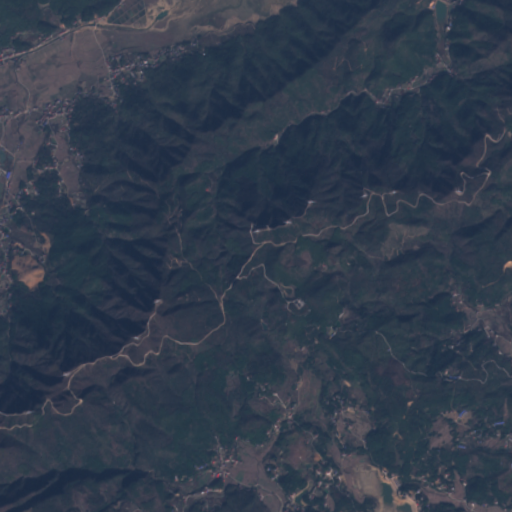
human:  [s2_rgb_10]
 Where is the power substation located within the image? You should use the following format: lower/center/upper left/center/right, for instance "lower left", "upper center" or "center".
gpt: The power substation is located in the center of the image.
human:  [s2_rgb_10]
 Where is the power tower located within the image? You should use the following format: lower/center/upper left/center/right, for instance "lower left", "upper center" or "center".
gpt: The power tower is located in the center of the image.
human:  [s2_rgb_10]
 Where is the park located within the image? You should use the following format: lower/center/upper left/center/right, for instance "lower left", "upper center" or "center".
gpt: There is no park in the image.